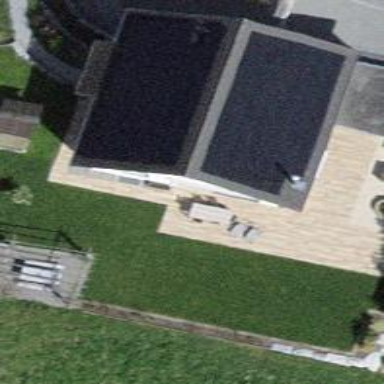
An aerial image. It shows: Solar photovoltaic panel generator.